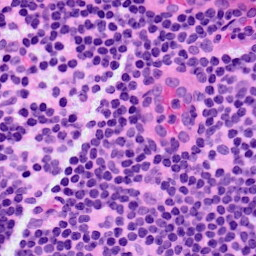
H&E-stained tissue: LymphNode